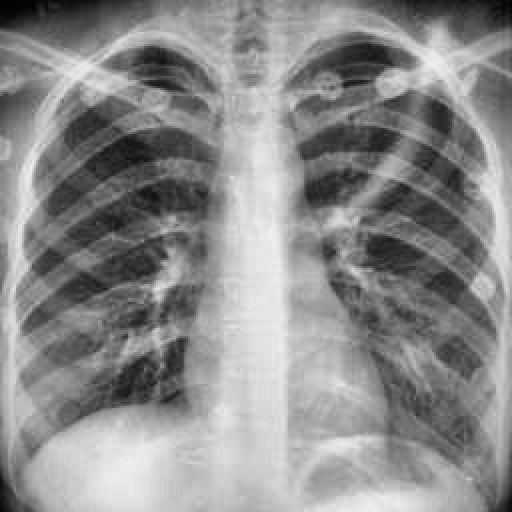
Finding: TUBERCULOSIS